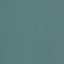
Land use / land cover: SeaLake